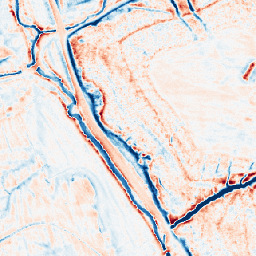
Category: edge_preserving
Decomposition family: anisotropic_diffusion
Decomposition parameters: iterations: 50
kappa: 30
gamma: 0.1
Upsampling method: area
Upsampling parameters: scale: 4
Upsampling scale: 4